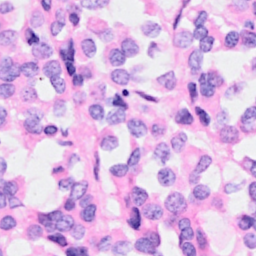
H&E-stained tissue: Breast